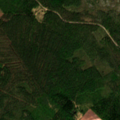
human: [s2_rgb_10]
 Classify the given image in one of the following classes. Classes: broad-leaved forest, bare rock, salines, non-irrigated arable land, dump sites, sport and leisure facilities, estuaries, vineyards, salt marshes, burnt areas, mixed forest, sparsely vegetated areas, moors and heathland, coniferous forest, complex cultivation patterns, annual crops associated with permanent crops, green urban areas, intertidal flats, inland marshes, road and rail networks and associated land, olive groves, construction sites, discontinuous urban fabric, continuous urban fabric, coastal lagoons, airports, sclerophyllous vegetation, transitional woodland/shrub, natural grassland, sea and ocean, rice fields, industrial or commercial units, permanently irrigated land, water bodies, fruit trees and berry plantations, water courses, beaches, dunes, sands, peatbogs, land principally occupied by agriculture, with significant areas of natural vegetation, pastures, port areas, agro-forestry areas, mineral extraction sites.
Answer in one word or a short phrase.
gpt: non-irrigated arable land, coniferous forest, mixed forest, transitional woodland/shrub